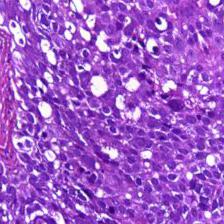
Diagnosis: OSCC